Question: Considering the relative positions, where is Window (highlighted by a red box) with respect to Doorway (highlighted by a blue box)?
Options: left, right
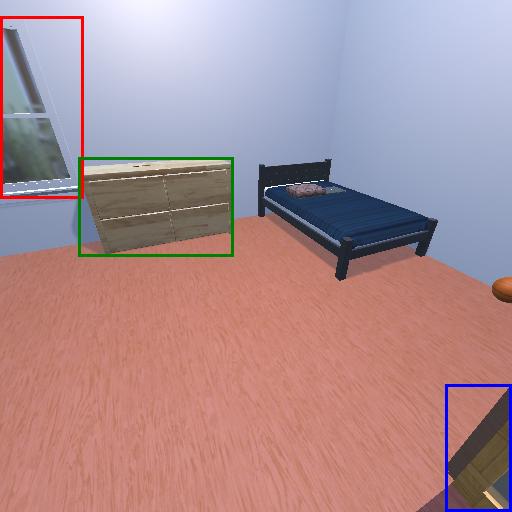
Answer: left